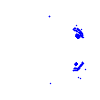
Particle: kaon